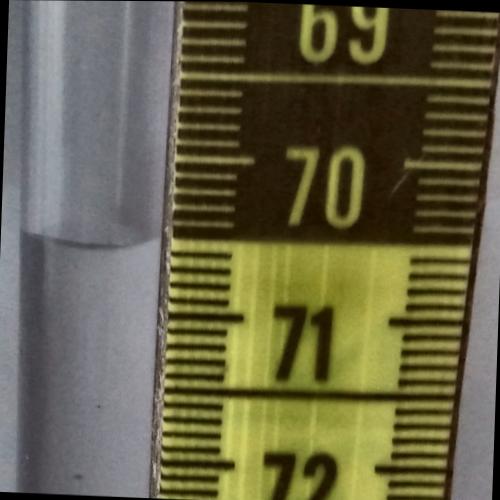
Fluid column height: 70.5 cm